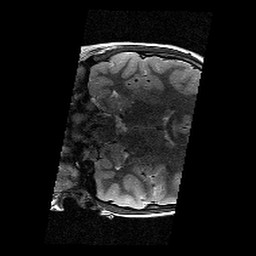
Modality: T2w
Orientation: coronal
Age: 9
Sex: female
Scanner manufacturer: siemens
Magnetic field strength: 3 T
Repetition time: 9.23 s
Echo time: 0.067 s